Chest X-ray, PA view. Patient: 55 years old, sex M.
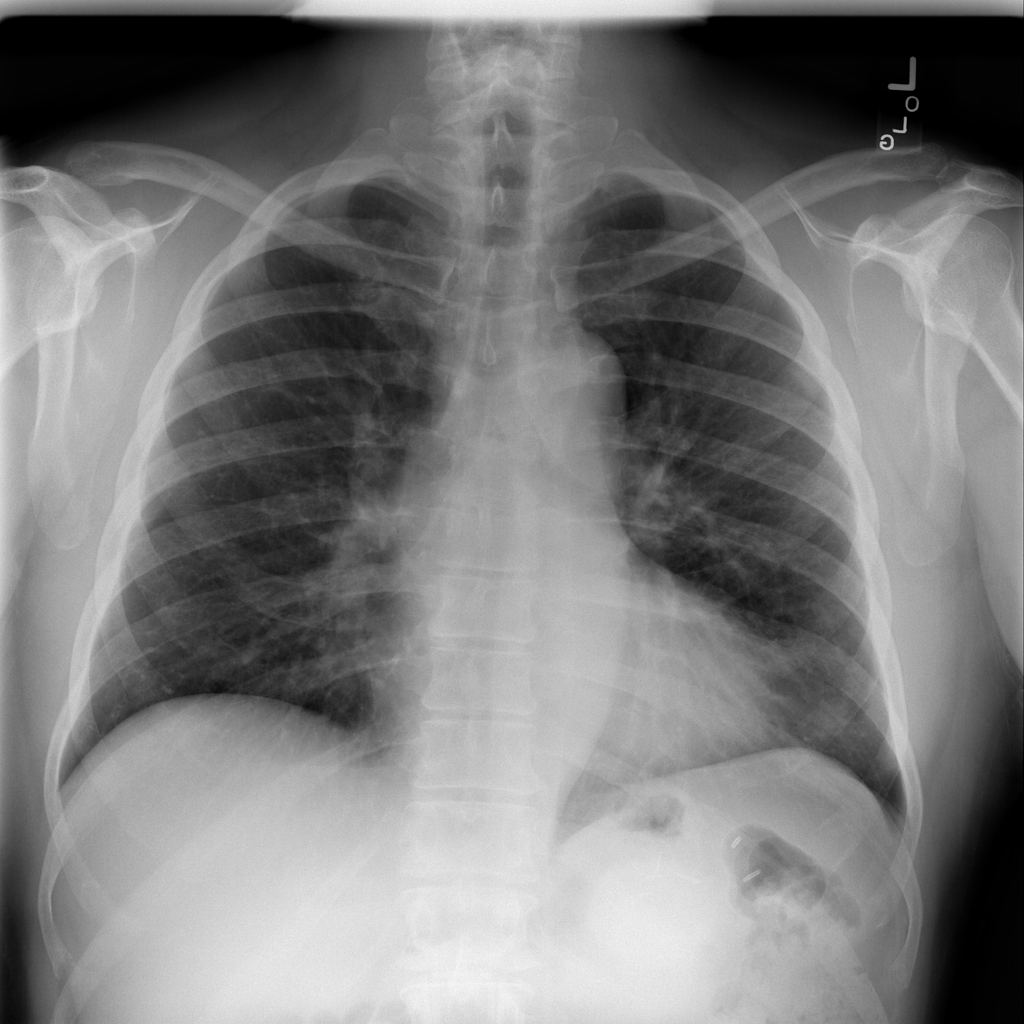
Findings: No Finding